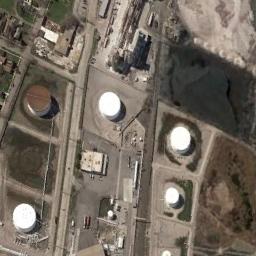
Label: storage tanks